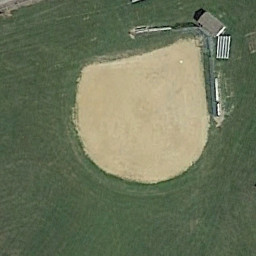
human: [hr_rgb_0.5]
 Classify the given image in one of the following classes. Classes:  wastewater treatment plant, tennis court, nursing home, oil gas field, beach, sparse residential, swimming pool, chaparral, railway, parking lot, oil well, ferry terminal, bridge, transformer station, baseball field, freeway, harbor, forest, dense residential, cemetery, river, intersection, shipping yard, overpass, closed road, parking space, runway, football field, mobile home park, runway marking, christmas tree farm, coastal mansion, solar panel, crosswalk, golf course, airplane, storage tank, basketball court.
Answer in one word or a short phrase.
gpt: baseball field